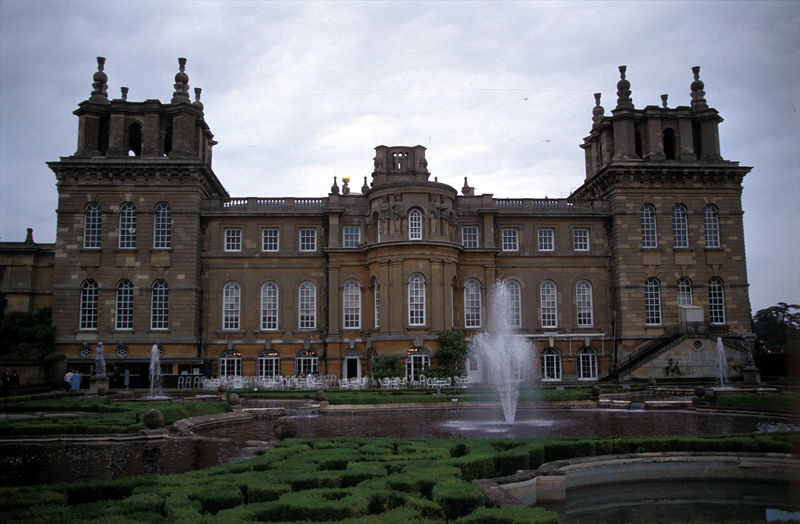
Titel: Westfassade, Gesamtansicht
Künstler: John Vanbrugh
Standort: Woodstock, Oxfordshire
Institution: Blenheim Palace
Schlagwörter: blau, dunkel, flügel, himmel, schatten, wasser, weiß, wolken, grün, teich, cafe, fenster, glas, grau, licht, lichter, stühle, terasse, tür, anlage, dach, gebäude, haus, park, schloss, wiese, lokal, architektur, barock, sonnenaufgang, brüstung, gewässer, sonne, adel, england, front, renaissance, brunnen, rund, turm, garten, skulptur, springbrunnen, terrasse, ansicht, fassade, hecke, treppe, treppen, finster, aufgang, foto, fotografie, photographie, türmchen, türme, palast, rundfenster, balustrade, scheiben, photo, villa, fenstergitter, risalit, farbfoto, residenz, landhaus, beete, etagen, geschosse, ballustrade, fontäne, museum, klassik, stockwerke, aufnahme, brunne, labyrinth, barockgarten, gartenanlage, ecktürme, angelegt, sälen, archtiektur, buxbaum, weiß weiss, fontänen, teiche, labyrint, wasserspiele, buxbaumhecke, entrisch